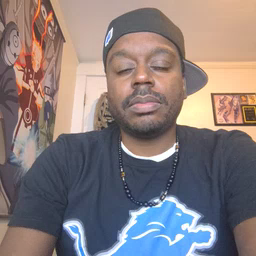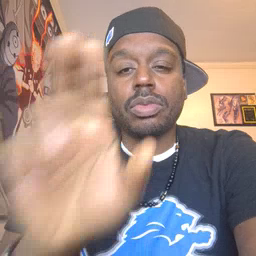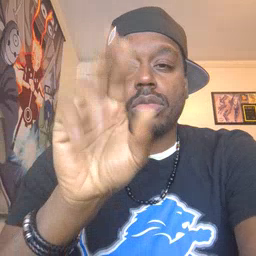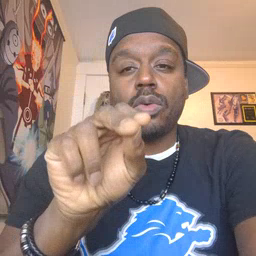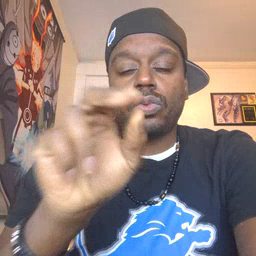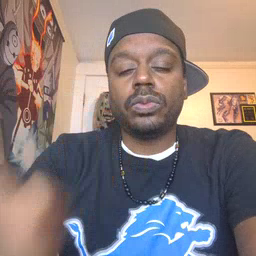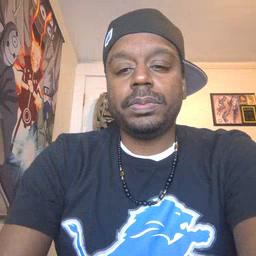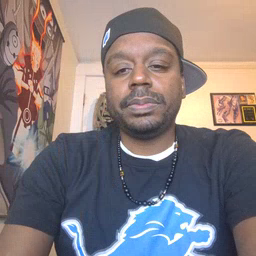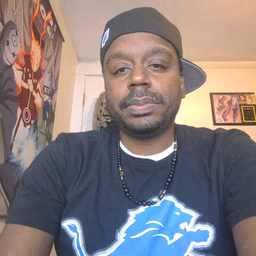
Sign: no